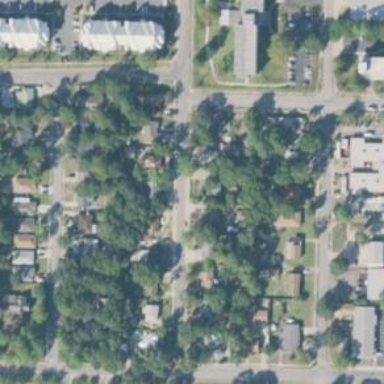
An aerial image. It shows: Residential area consisting of single-family homes.